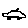
Label: car